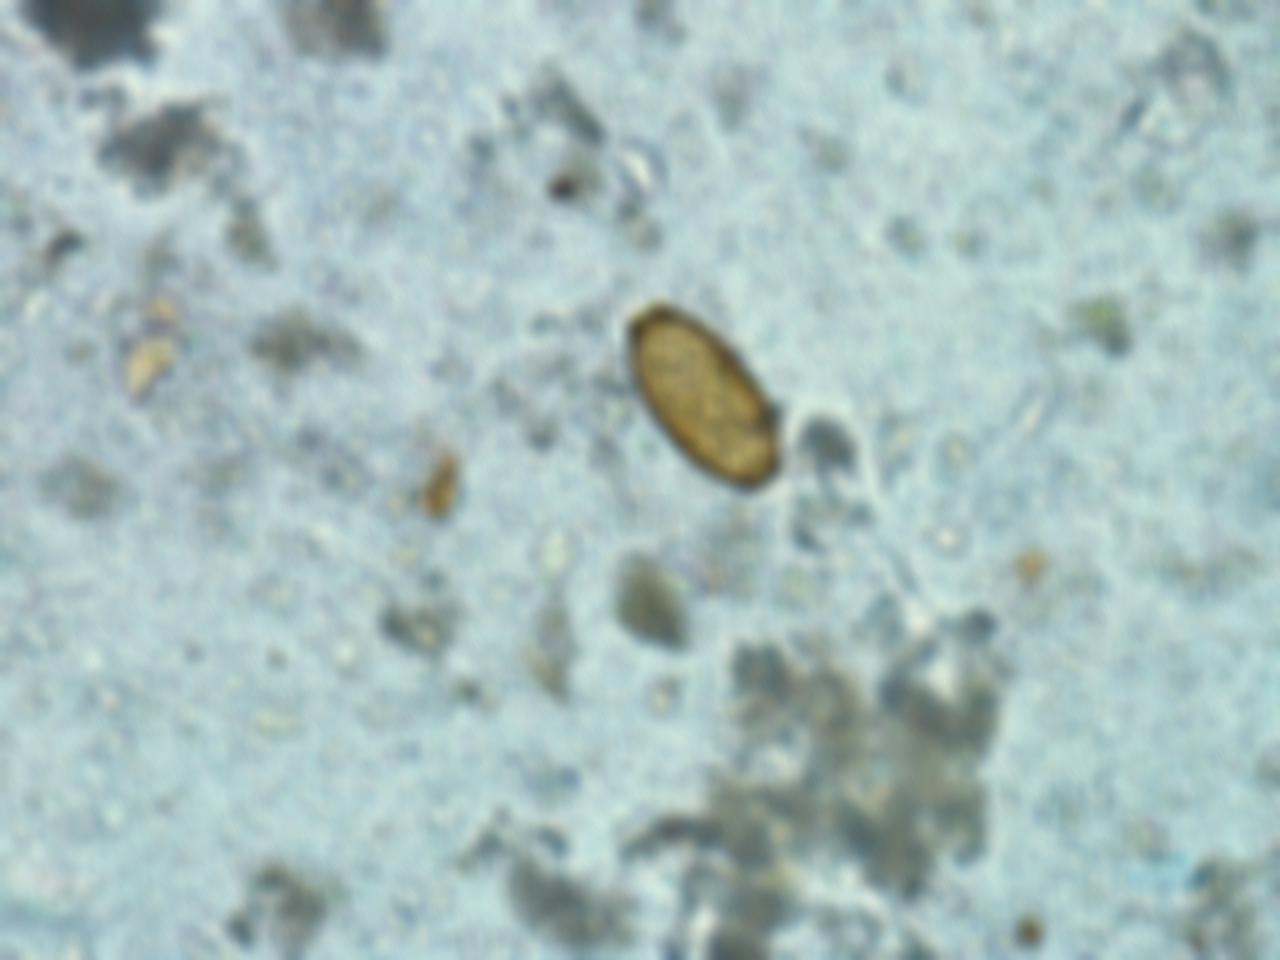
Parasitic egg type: Trichuris trichiura